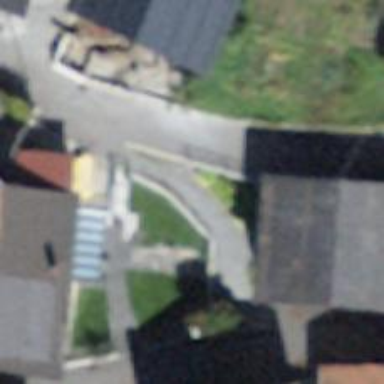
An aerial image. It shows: Road with steps.